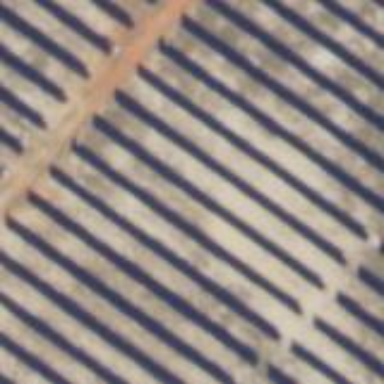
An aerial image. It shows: Solar power generator using photovoltaic method with solar photovoltaic panel types.